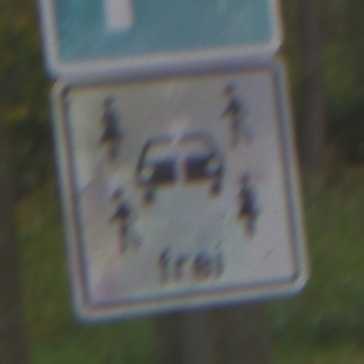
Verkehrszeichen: CarsharingfahrzeugeFrei
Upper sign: Parken
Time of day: Midday
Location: Outdoor (Nature)
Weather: Overcast
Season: Autumn
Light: Natural